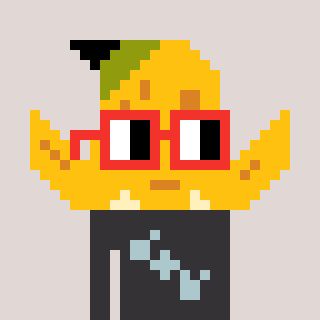
a pixel art character with square red glasses, a banana-shaped head and a grayscale-colored body on a warm background